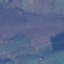
Land use / land cover: Pasture